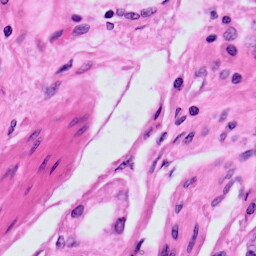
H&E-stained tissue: Prostate